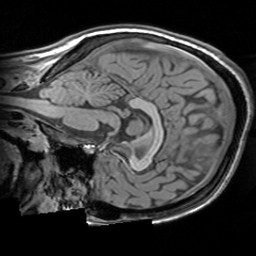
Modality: T1w
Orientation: sagittal
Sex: female
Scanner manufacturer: siemens
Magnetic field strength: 3 T
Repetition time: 1.63 s
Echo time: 0.00311 s